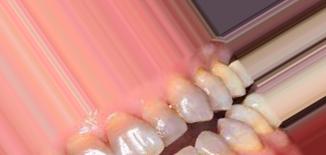
Condition: Tooth Discoloration